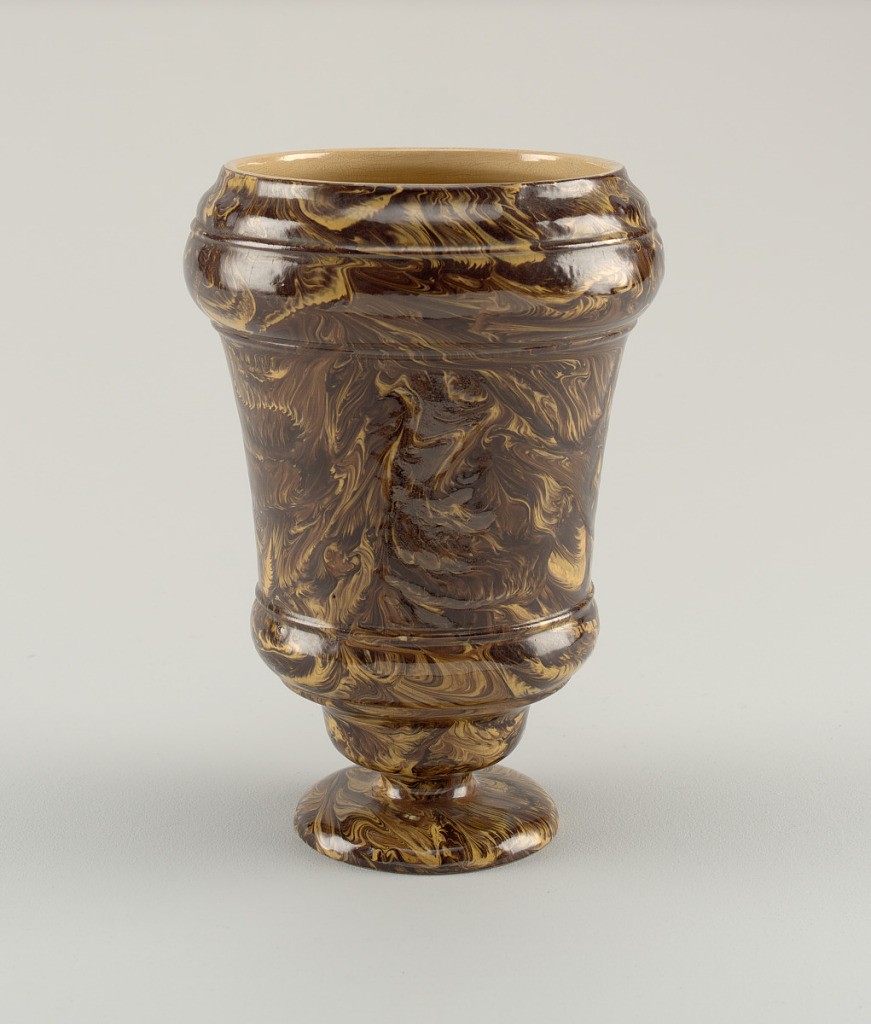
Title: Urn
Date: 19th century
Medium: Glazed earthenware
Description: Vase with footed base, made of scroddled ware- mixed color clay to resemble marble.